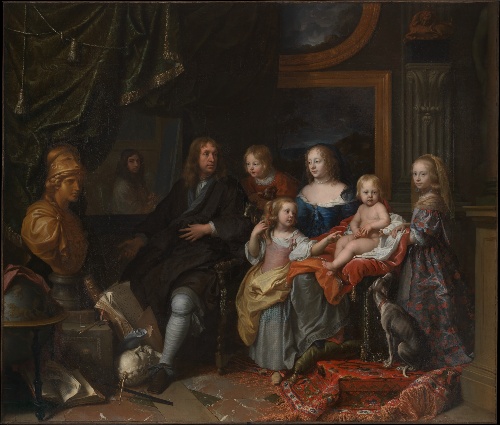
Title: Everhard Jabach (1618–1695) and His Family
Artist: Charles Le Brun
Artist bio: French, Paris 1619–1690 Paris
Date: ca. 1660
Object type: Painting
Classification: Paintings
Medium: Oil on canvas
Dimensions: 110 1/4 × 129 1/8 in. (280 × 328 cm)
Department: European Paintings
Credit line: Purchase, Mrs. Charles Wrightsman Gift, in honor of Keith Christiansen, 2014
Accession year: 2014
Repository: Metropolitan Museum of Art, New York, NY
Tags: Interiors|Boys|Self-portraits|Dogs|Girls|Infants|Men|Women|Family